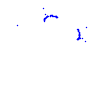
Particle: proton